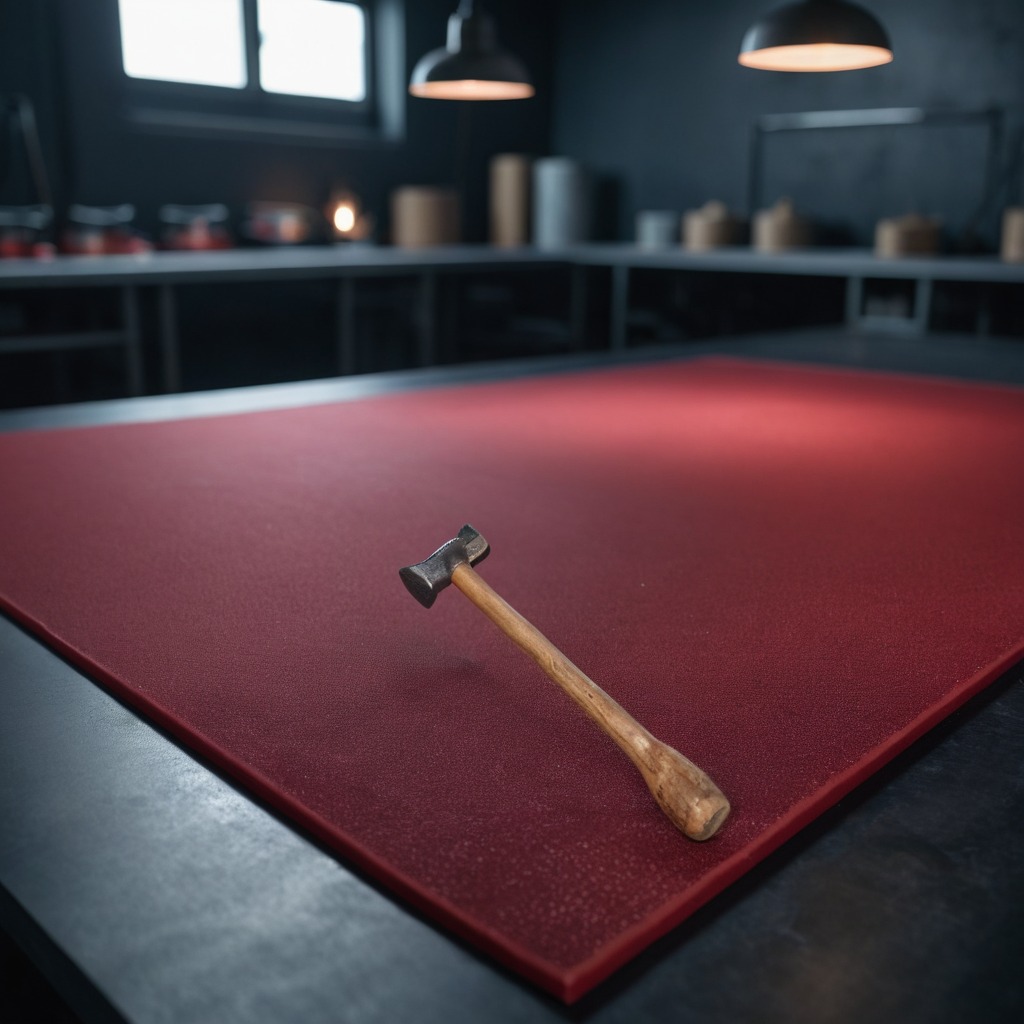
A hammer is lying on a clean granite tabletop covered with a red rubber mat inside a workshop at night dim ambient light soft shadows worn but beneath the mat.